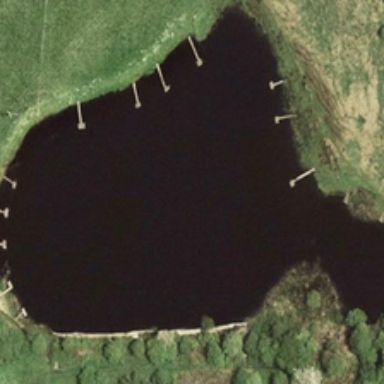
Many green trees and meadows are around an irregular pond .